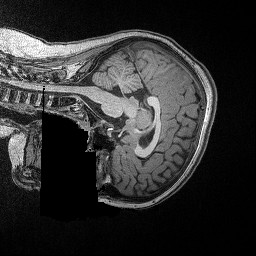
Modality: T1w
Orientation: sagittal
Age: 84
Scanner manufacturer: siemens
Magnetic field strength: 3 T
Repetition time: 2.5 s
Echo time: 0.00347 s